【题型】填空题　【知识点】解析几何　【难度】easy
设点 $A(3,5)$，点 $B$ 和 $C$ 分别为直线 $l: x-2y+2=0$ 和 $y$ 轴上的两动点，则 $\triangle ABC$ 的周长的最小值为\underline{\qquad\qquad}.
【解答】
【答案】 $4\sqrt{5}$

【详解】 因为点 $A(3,5)$，则 $A$ 关于 $y$ 轴的对称点 $M$ 为 $(-3,5)$，

设 $A$ 关于 $l: x-2y+2=0$ 的对称点为 $D(a,b)$，

则 $\begin{cases}
\frac{b-5}{a-3} \times \frac{1}{2} = -1 \\
\frac{3+a}{2} - 2 \times \frac{5+b}{2} + 2 = 0
\end{cases}$，解得 $a=5, b=1$，即 $D(5,1)$，

所以 $|MC|=|CA|$，$|AB|=|BD|$，

所以 $\triangle ABC$ 的周长为 $|MC|+|CB|+|BD|$，

则当 $M, C, B, D$ 共线时，$\triangle ABC$ 的周长的值最小，

此时三角形周长为 $|DM| = \sqrt{(5+3)^2+(1-5)^2} = 4\sqrt{5}$.

故答案为：$4\sqrt{5}$.
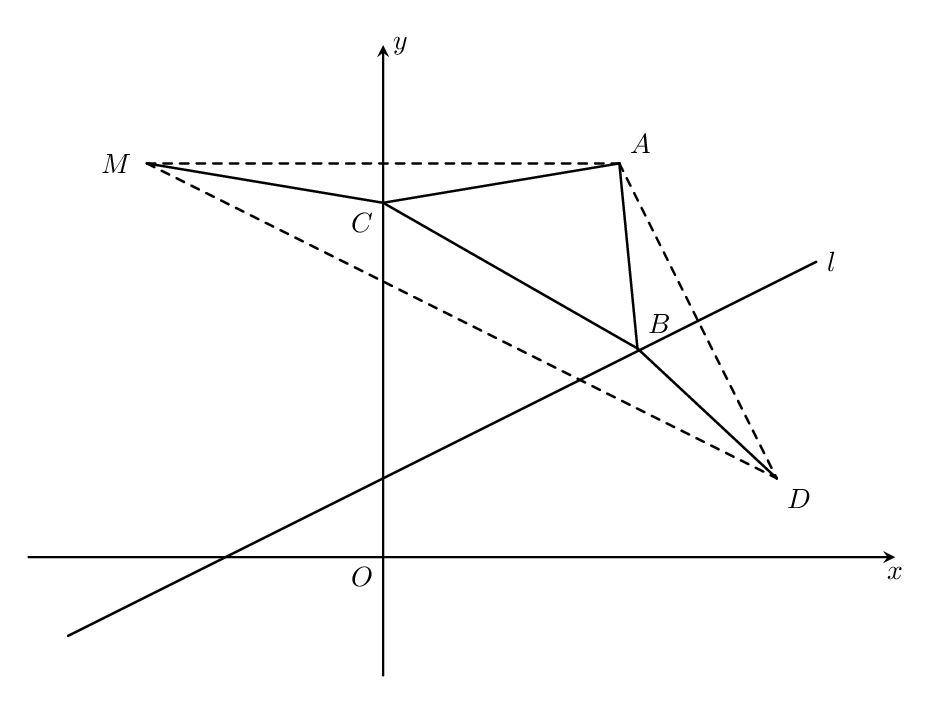